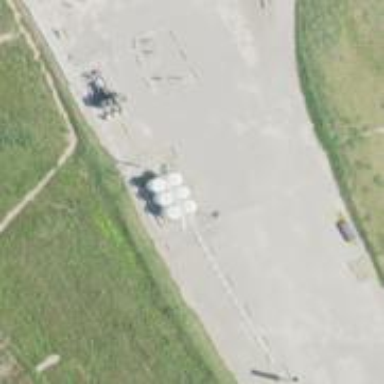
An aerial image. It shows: Storage tank with man-made structure.